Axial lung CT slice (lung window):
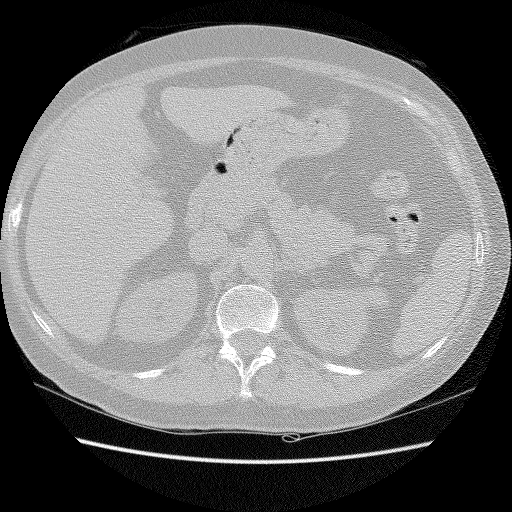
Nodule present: no